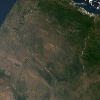
Label: land